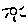
Label: sun